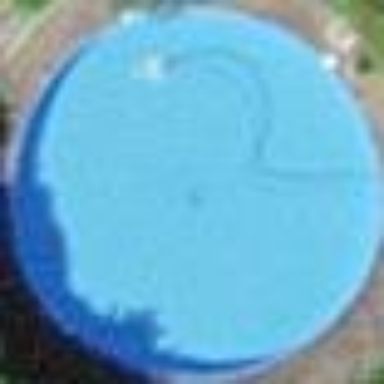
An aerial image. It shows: Swimming pool located in leisure land.